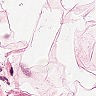
Metastatic tissue present: no